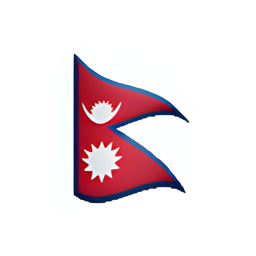
Name: flag for nepal
Emoji: 🇳🇵
Group: Flags
Sub-group: country-flag